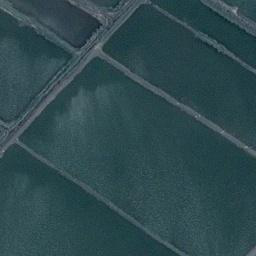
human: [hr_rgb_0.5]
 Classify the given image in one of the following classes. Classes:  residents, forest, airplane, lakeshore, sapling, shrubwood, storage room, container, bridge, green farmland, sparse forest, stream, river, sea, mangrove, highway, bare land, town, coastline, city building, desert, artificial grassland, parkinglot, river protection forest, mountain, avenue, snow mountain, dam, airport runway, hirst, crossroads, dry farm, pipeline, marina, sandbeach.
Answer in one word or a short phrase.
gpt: green farmland